Question: My app on iPhone 4 running iOS 7 uses a UITabBar with a custom 'barTintColor'. As mentioned in Apple documentation : <URL>
> Tab bars are translucent by default on iOS 7. Additionally, there is a system blur applied to all tab bars. This allows your content to show through underneath the bar.
But this system blur is not visible on iPhone 4 and the 'UITabBar' goes transparent on the device as shown below:

I that this might be happening because of the weaker GPU in iPhone 4 and thus it must be falling back to transparency instead of translucency. Reference : <URL>
A simple solution to this can be to conditionally make the 'UITabBar' 'translucent' for iPhone 4. But instead of putting this dependancy on the device type, I want to know if I can somehow detect if the iOS is going to be falling back to transparency when GPU is weak? (Thus making the condition more appropriate)
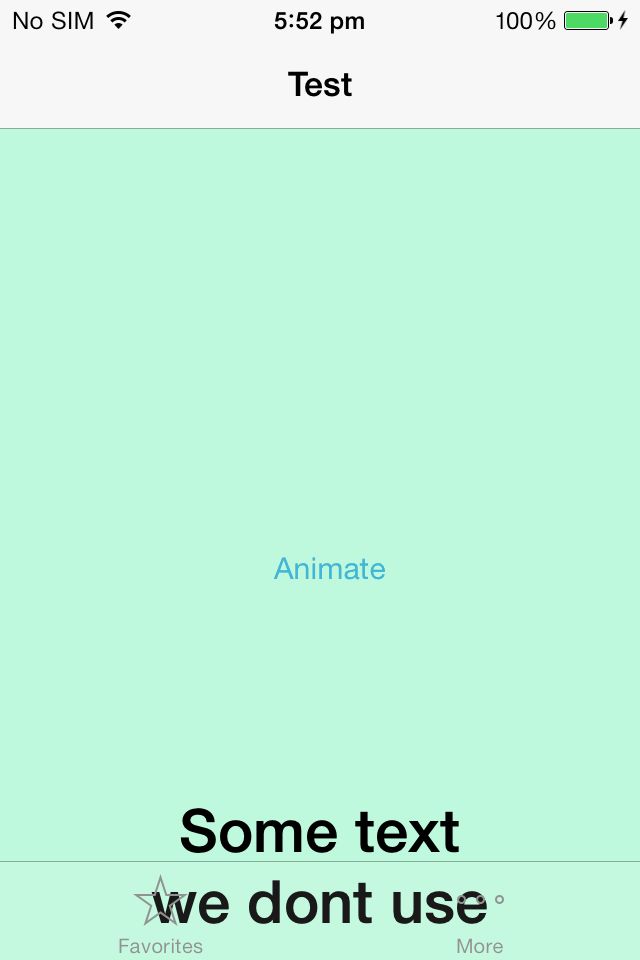
Answer: Here are some quick and dirty categories that detects if the device supports blur. Hope it solves your problem
'''
@interface UIToolbar (support)
@property (nonatomic, readonly) BOOL supportsBlur;
@end
@implementation UIToolbar (support)
-(BOOL) supportsBlur{
return [self _supportsBlur:self];
}
-(BOOL)_supportsBlur:(UIView*) view{
if ([view isKindOfClass:NSClassFromString(@"_UIBackdropEffectView")]){
return YES;
}
for (UIView* subview in view.subviews){
if ([self _supportsBlur:subview]){
return YES;
}
}
return NO;
}
@end
// Use this category to detect if the device supports blur
@interface UIDevice (support)
@property (nonatomic, readonly) BOOL supportsBlur;
@end
@implementation UIDevice (support)
-(BOOL) supportsBlur{
static BOOL supportsBlur = NO;
static dispatch_once_t onceToken = 0;
dispatch_once(&onceToken, ^{
UIToolbar* toolBar = [[UIToolbar alloc] init];
[toolBar layoutSubviews];
supportsBlur = toolBar.supportsBlur;
});
return supportsBlur;
}
@end
'''